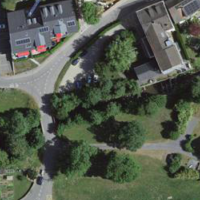
EUNIS habitat code: 55
Species observed at this site:
Symphyotrichum novae-angliae
Cardamine pratensis
Prunus padus
Cotinus coggygria